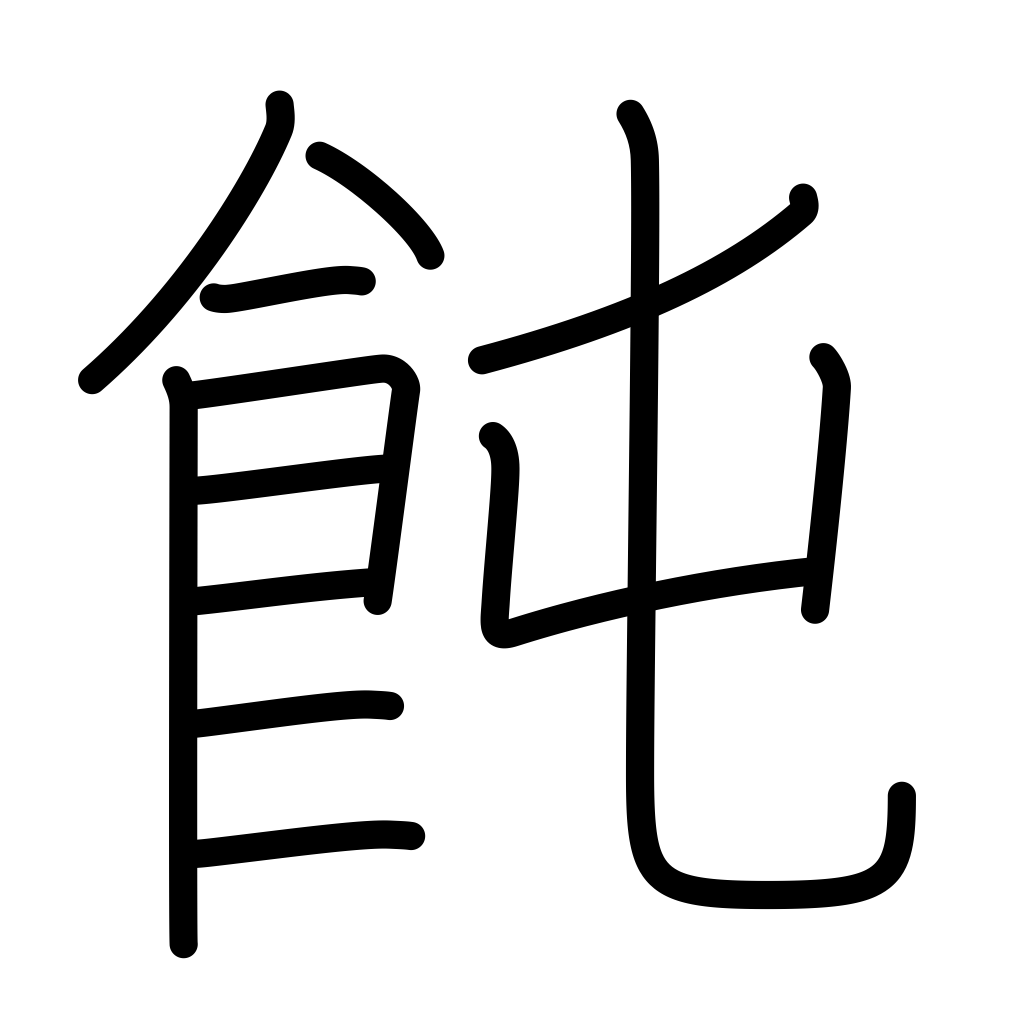
Meaning: Japanese noodles